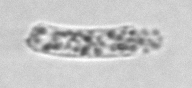
Label: Guinardia_striata